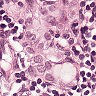
Metastatic tissue present: yes